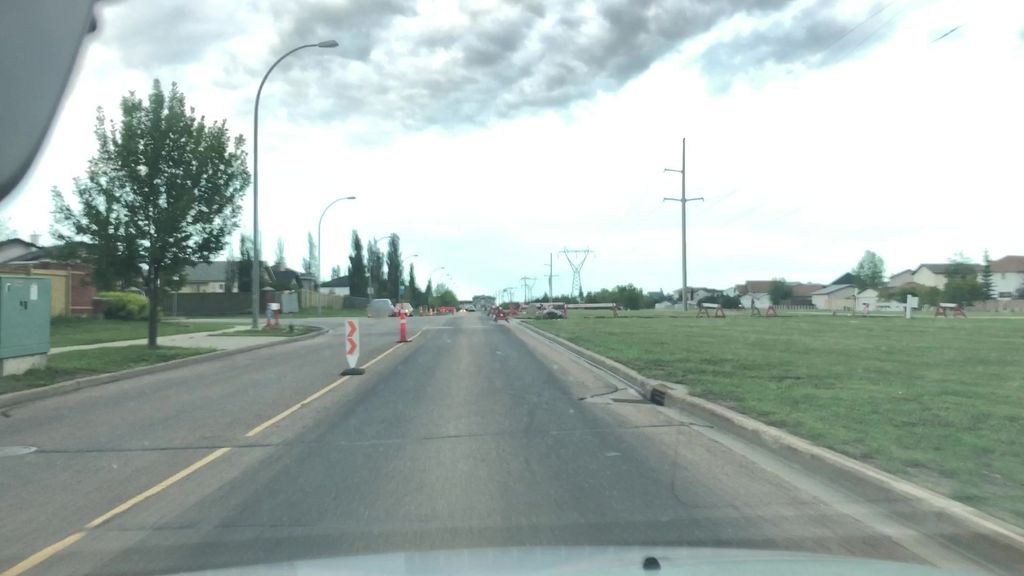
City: edmonton